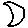
Label: moon